Field crop: maize
Growth stage: 2
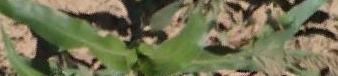
Species: maize